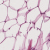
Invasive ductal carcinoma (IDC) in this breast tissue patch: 0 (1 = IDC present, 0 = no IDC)